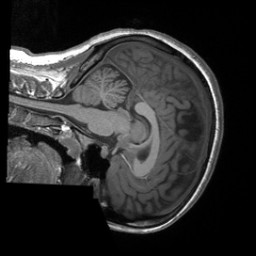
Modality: T1w
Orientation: sagittal